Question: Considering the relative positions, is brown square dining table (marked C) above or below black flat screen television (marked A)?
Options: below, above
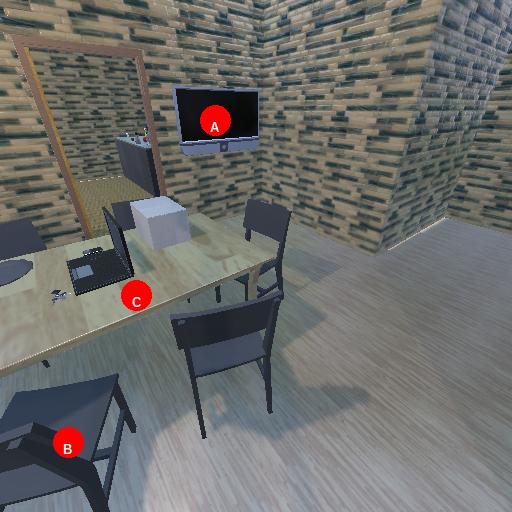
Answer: below